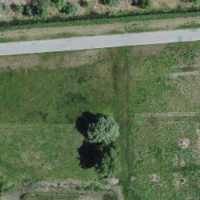
EUNIS habitat code: 57
Species observed at this site:
Stachys recta
Lymnocryptes minimus